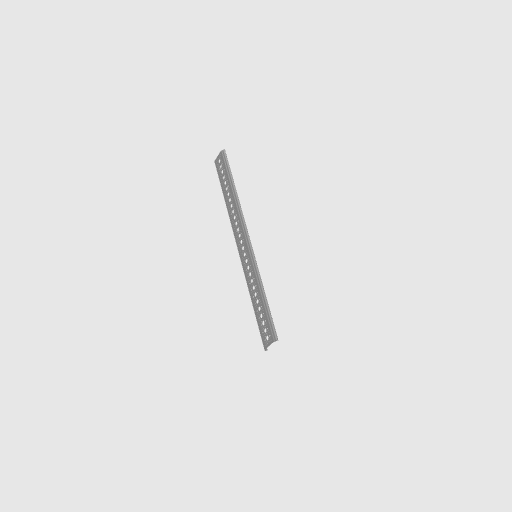
Part: RailChannel29H